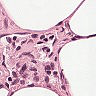
Metastatic tissue present: no